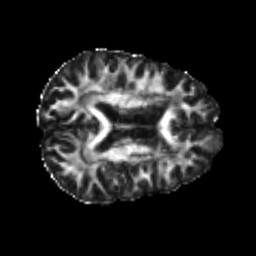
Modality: FA
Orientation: axial
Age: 23
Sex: male
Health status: healthy
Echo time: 0.074 s